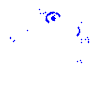
Particle: proton